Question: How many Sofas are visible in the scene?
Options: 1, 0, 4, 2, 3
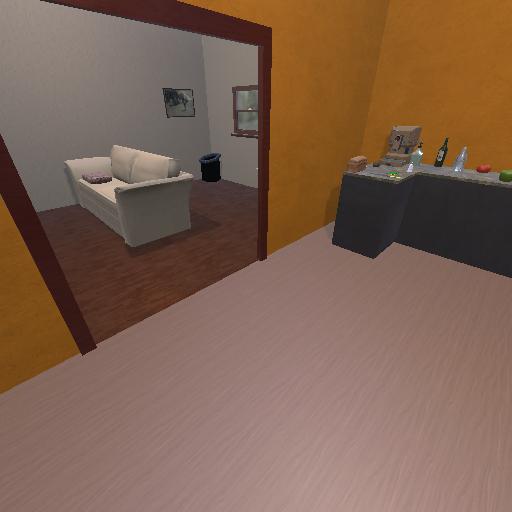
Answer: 1